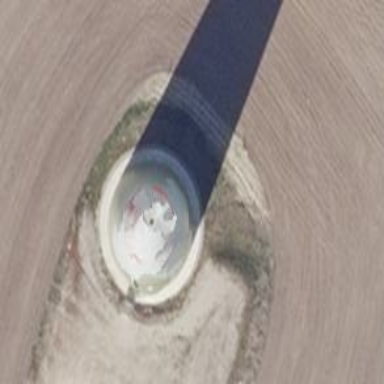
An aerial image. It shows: Wind generator powered by horizontal axis wind turbine.